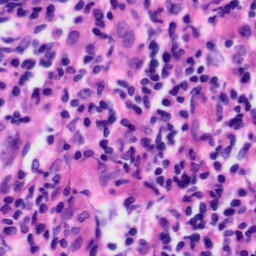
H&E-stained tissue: Tonsil